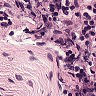
Metastatic tissue present: no